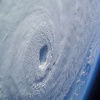
Label: cloud